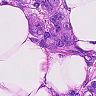
Metastatic tissue present: yes